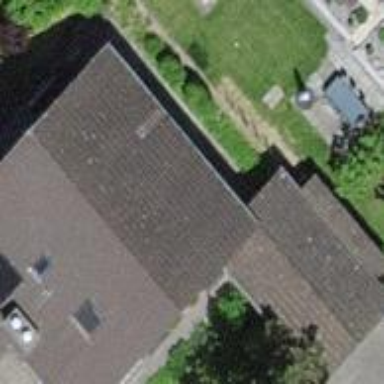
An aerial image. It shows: Garage building.